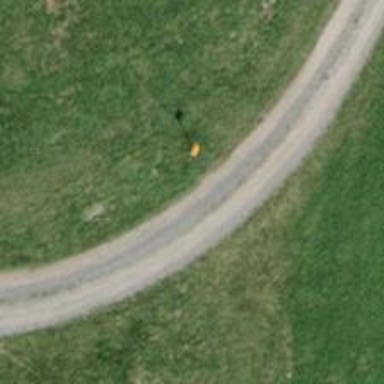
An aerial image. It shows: Object with orange color.